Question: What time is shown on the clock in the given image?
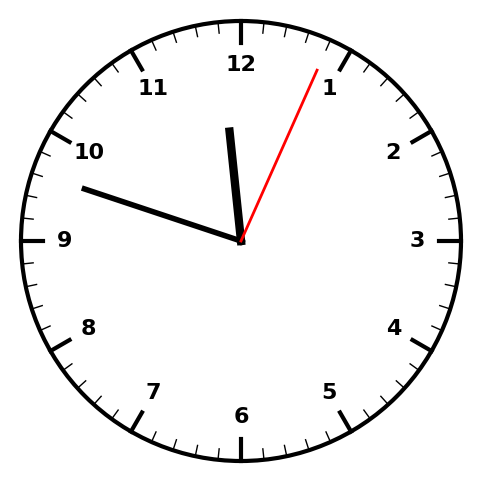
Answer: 11:48:04